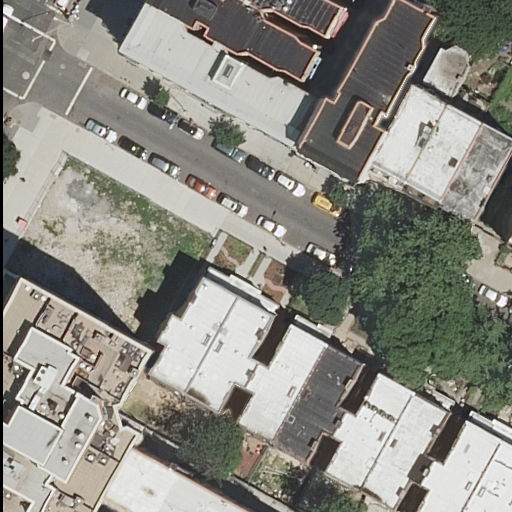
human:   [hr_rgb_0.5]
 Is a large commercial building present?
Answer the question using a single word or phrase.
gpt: no

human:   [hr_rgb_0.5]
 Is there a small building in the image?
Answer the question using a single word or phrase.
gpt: yes

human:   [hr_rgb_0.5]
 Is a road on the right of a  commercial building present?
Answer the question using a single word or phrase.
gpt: no

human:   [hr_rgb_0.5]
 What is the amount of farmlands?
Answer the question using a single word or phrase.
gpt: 0

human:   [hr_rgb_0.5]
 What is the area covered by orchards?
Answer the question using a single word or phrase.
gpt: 0m2

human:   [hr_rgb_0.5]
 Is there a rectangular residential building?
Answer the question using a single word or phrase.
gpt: yes

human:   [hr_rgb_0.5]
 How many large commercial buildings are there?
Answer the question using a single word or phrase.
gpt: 0

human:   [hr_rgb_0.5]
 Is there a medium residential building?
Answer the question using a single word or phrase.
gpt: yes

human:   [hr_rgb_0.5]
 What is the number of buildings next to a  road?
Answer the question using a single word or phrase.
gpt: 18

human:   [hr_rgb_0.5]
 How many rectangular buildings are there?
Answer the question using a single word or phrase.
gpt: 6

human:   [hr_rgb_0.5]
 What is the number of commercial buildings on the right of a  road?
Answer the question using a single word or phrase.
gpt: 0

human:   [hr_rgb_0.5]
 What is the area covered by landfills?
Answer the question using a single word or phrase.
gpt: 0m2

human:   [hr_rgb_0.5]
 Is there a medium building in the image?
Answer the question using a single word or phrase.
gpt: yes

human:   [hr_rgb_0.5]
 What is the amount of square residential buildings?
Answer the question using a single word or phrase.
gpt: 0

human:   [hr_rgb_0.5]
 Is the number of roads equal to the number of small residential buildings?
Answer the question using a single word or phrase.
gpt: no

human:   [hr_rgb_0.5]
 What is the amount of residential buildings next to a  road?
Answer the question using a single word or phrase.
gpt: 18

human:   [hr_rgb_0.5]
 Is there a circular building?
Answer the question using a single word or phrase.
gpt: no

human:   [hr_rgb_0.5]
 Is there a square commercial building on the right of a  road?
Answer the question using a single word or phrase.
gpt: no

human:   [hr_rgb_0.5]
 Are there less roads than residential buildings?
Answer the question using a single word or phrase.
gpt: yes

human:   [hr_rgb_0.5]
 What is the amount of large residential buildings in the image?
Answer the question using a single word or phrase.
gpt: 1

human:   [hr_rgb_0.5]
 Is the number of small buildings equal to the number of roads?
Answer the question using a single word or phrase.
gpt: no

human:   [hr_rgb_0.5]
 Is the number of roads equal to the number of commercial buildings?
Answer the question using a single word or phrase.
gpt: no

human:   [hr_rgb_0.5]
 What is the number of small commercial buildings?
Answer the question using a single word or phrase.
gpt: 0

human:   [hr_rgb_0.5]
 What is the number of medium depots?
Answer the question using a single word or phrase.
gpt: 0

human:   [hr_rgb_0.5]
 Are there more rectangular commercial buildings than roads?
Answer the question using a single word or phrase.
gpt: no

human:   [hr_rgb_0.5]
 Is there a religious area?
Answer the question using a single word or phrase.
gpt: no

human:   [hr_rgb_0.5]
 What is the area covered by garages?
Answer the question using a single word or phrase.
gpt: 0m2

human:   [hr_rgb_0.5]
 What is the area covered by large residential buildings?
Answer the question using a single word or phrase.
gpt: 807m2

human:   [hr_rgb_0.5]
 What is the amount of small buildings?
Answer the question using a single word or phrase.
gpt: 5

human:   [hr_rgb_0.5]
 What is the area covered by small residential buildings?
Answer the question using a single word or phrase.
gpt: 181m2

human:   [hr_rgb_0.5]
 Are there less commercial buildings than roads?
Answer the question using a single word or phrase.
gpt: yes

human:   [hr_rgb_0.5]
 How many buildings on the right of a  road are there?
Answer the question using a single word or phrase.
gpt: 17

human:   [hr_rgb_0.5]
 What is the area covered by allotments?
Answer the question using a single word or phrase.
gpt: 0m2

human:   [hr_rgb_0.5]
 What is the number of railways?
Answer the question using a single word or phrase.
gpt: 0

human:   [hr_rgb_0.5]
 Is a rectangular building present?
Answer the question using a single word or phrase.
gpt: yes

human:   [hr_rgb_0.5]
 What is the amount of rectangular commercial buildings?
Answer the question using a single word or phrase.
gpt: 0